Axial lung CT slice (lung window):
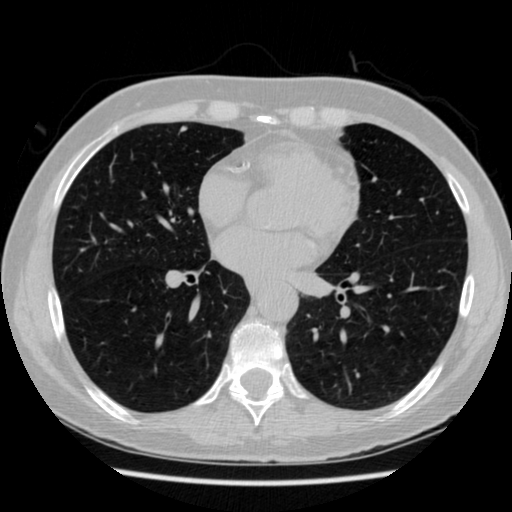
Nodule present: yes
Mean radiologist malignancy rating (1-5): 2.25